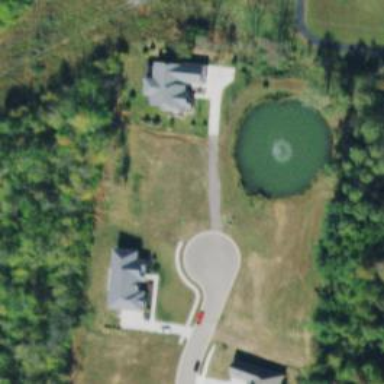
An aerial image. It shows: Shared driveway marked as service road.